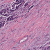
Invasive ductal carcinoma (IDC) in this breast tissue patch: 1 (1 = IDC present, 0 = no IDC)